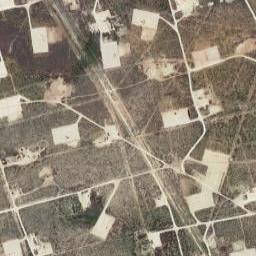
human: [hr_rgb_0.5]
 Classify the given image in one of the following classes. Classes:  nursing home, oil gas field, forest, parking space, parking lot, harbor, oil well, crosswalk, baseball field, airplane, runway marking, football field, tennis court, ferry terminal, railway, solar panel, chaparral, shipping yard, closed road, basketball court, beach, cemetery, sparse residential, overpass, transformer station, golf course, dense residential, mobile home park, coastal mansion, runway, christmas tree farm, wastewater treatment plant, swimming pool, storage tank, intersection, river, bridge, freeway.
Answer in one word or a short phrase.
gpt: oil gas field